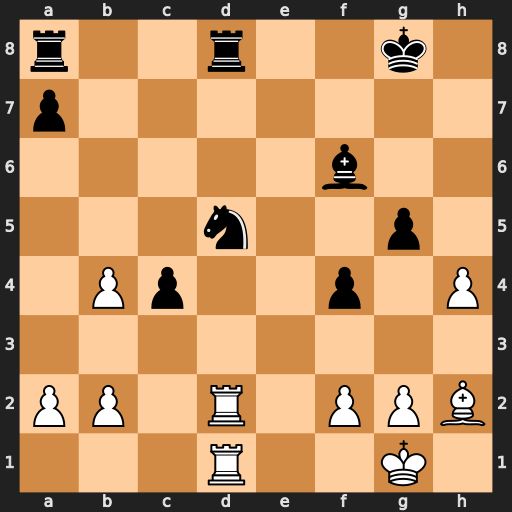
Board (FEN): r2r2k1/p7/5b2/3n2p1/1Pp2p1P/8/PP1R1PPB/3R2K1
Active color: w
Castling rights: -
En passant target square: -
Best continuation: Rxd5 Rxd5 Rxd5